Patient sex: F
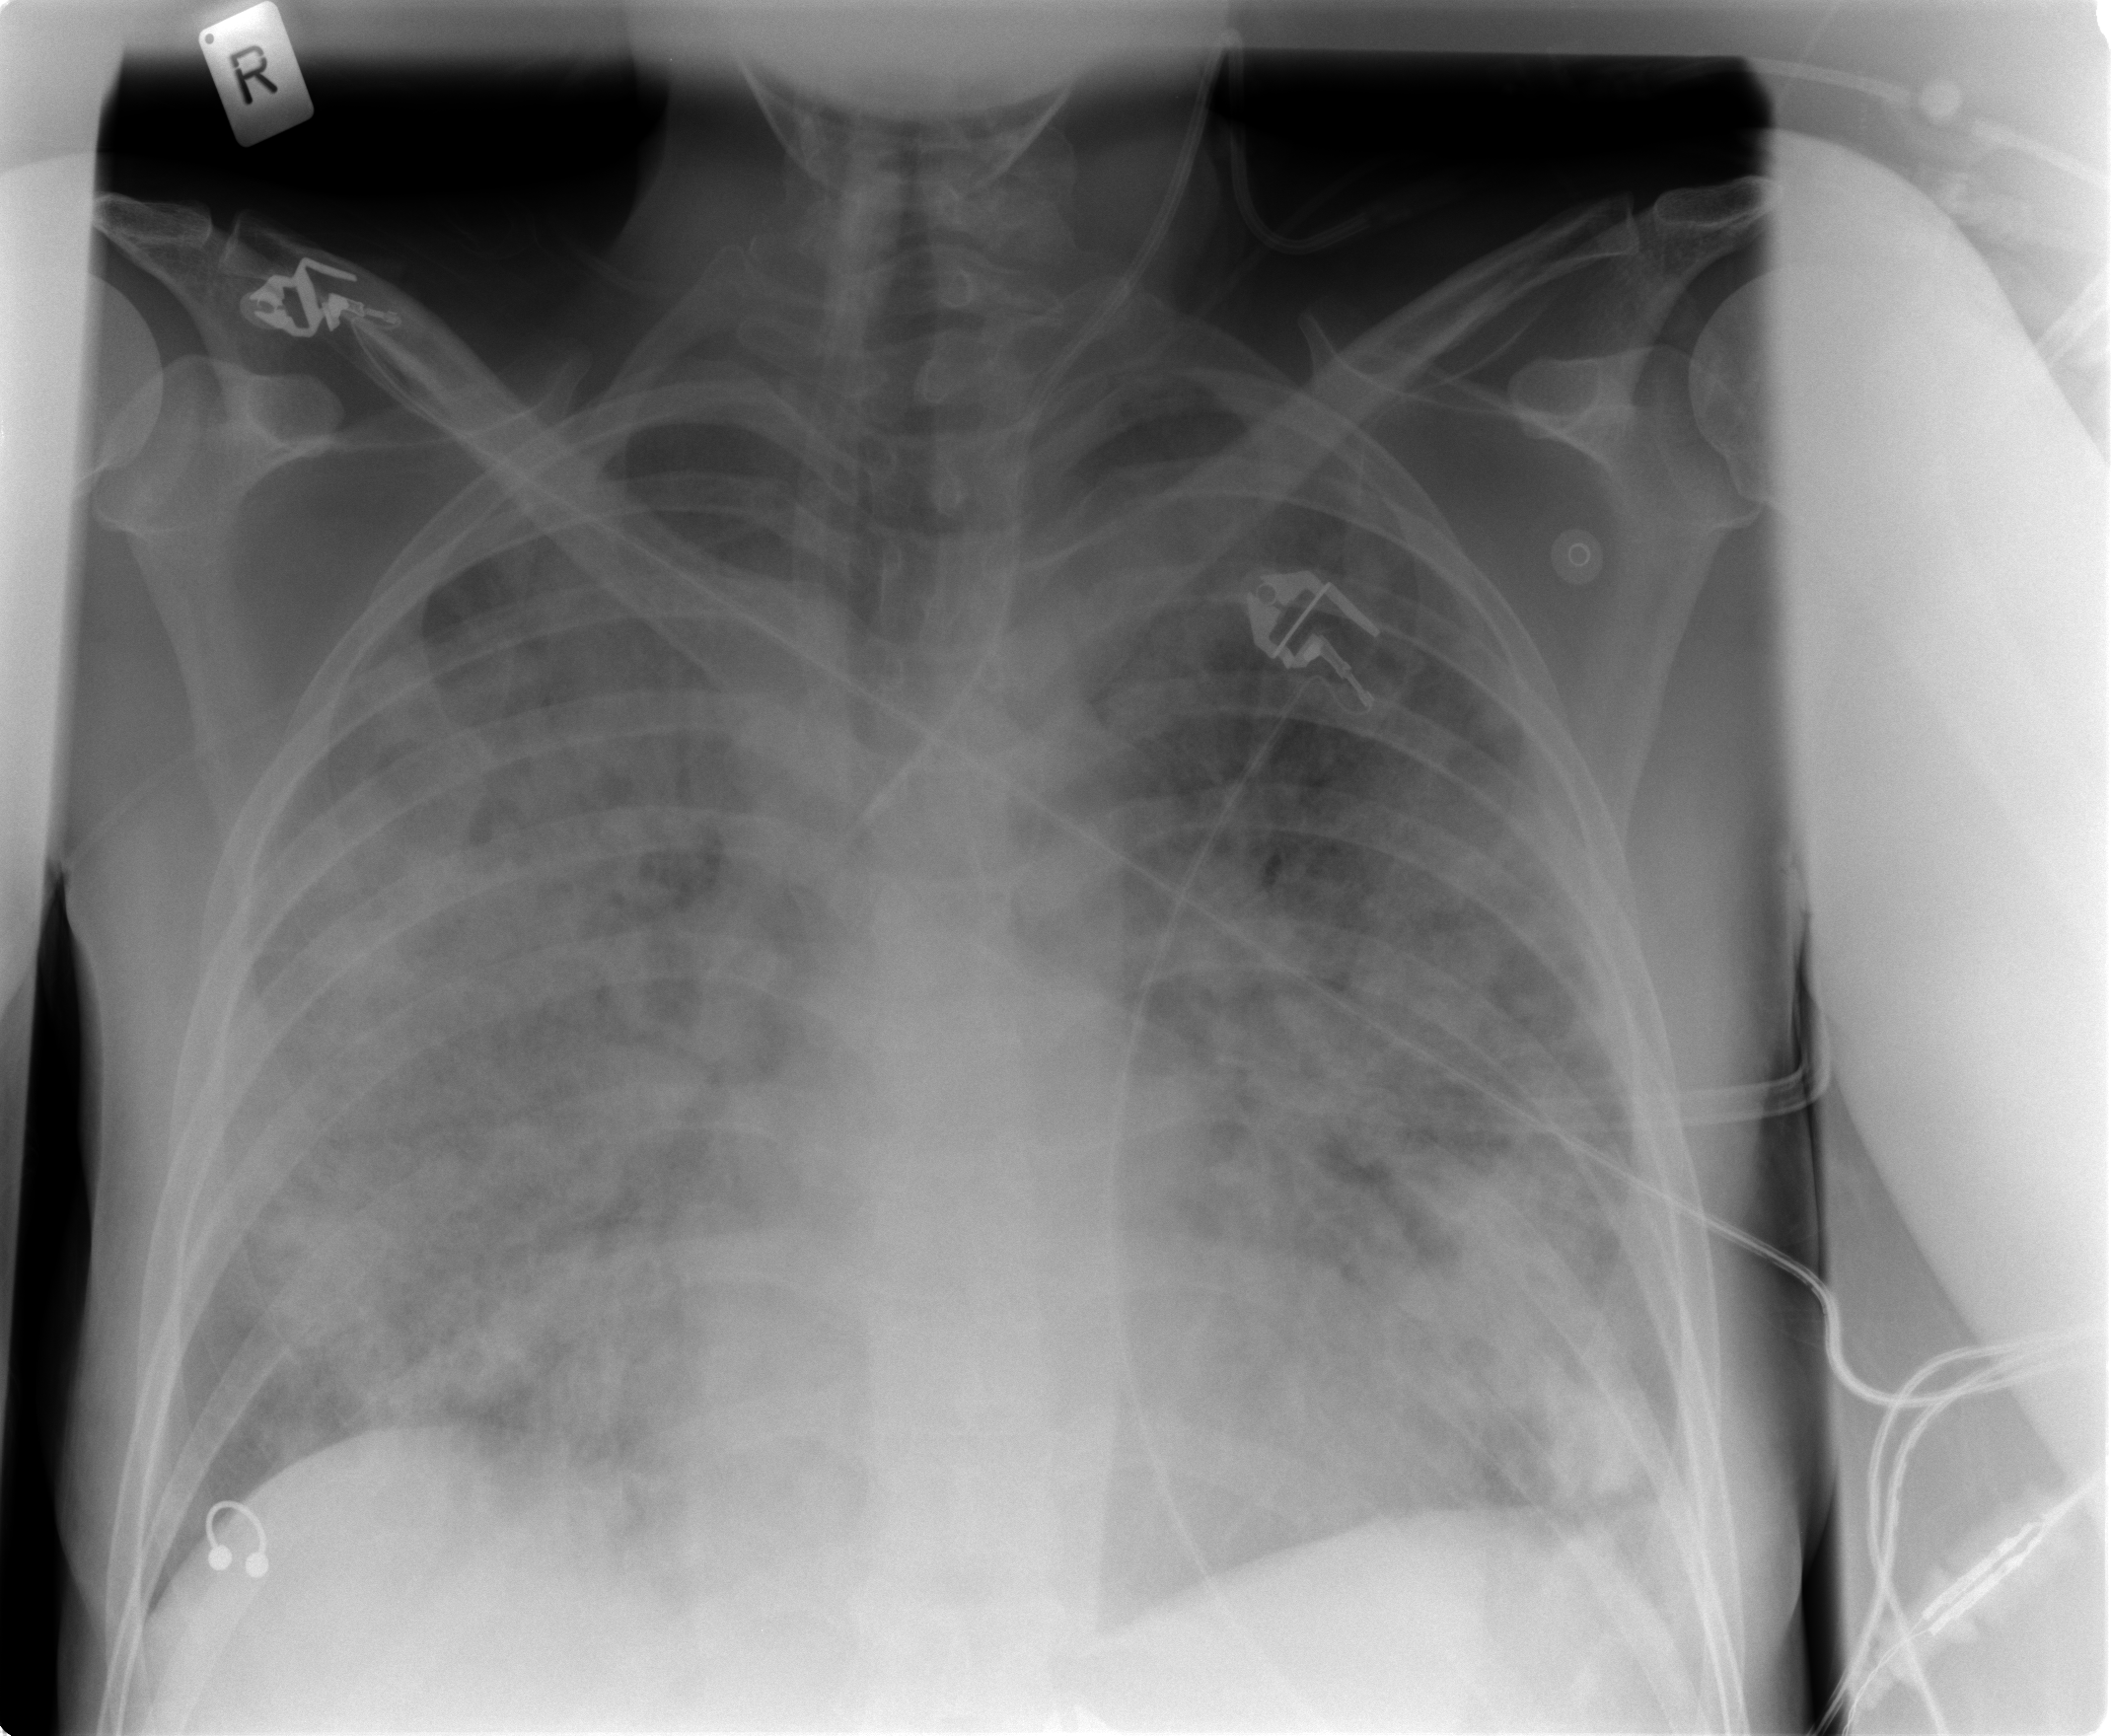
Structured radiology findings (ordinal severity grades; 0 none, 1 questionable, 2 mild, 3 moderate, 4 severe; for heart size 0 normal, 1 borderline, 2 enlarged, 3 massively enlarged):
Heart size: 0
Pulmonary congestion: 2
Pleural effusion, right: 0
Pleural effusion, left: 1
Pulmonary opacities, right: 4
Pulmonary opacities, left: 4
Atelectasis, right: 3
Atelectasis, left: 3